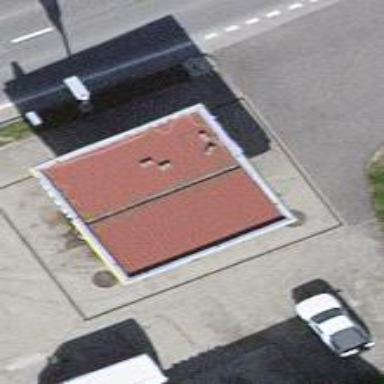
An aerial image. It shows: Building that serves as fuel station.